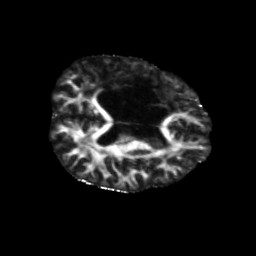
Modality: FA
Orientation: axial
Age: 57
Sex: male
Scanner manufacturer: siemens
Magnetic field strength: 3 T
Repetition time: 5.47 s
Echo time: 0.0854 s